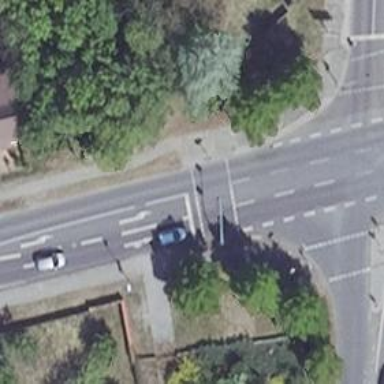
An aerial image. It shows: Road with traffic signals.